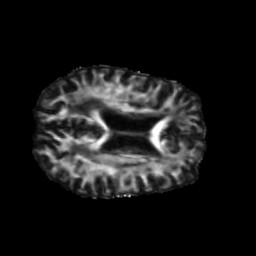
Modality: FA
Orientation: axial
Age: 56
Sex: male
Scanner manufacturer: siemens
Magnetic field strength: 3 T
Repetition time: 5.25 s
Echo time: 0.08 s